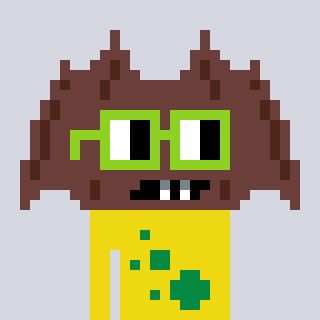
a pixel art character with square light green glasses, a bat-shaped head and a yellow-colored body on a cool background